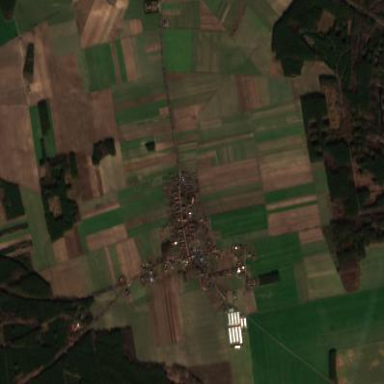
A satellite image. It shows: View of farmland.